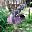
Label: 6